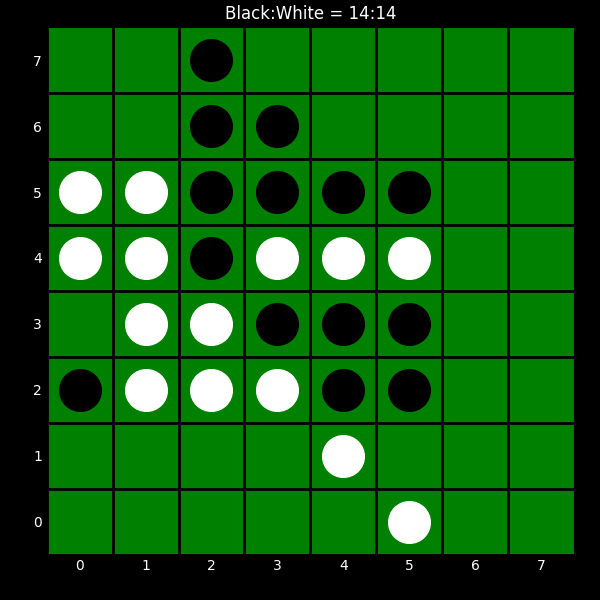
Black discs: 14
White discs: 14